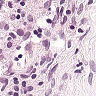
Metastatic tissue present: no